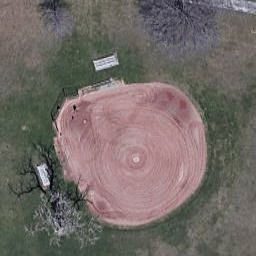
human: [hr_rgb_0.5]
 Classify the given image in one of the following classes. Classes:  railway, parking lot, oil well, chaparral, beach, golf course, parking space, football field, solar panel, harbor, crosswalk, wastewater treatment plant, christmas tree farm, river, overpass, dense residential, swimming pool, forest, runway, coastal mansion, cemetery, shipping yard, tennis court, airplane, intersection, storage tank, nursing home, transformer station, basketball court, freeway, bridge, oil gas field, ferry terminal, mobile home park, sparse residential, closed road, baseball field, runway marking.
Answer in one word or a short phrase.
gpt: baseball field